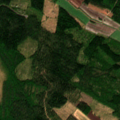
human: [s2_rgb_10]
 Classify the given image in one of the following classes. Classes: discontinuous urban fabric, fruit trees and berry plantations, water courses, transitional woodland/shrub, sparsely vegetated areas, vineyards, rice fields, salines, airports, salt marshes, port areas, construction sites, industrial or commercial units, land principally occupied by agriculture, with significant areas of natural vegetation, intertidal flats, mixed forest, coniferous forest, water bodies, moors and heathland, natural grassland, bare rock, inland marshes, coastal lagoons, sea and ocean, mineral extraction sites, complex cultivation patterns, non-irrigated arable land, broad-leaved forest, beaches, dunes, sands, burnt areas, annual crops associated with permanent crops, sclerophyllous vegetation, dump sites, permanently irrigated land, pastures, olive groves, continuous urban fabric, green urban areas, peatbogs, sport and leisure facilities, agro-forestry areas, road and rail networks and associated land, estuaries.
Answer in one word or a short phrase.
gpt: non-irrigated arable land, land principally occupied by agriculture, with significant areas of natural vegetation, coniferous forest, mixed forest, peatbogs